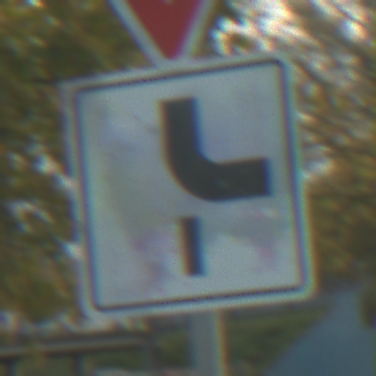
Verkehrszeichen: VerlaufVorfahrtsstrasse10
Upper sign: VorfahrtGewaehren
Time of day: MorningAfternoon
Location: Outdoor (Urban)
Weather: PartlyCloudy
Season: NotSpecified
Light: Natural